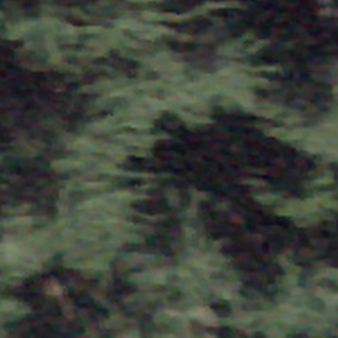
Label: other